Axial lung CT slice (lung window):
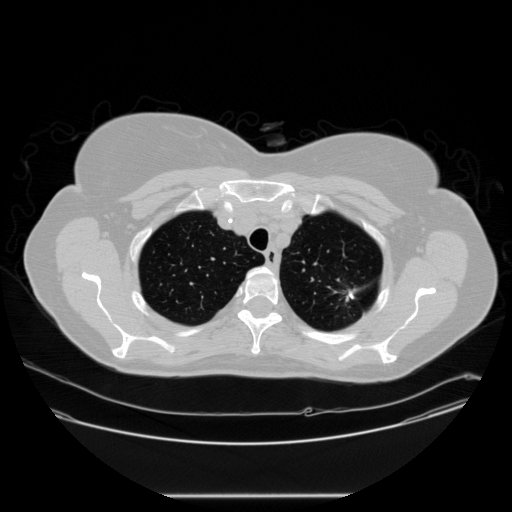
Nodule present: no